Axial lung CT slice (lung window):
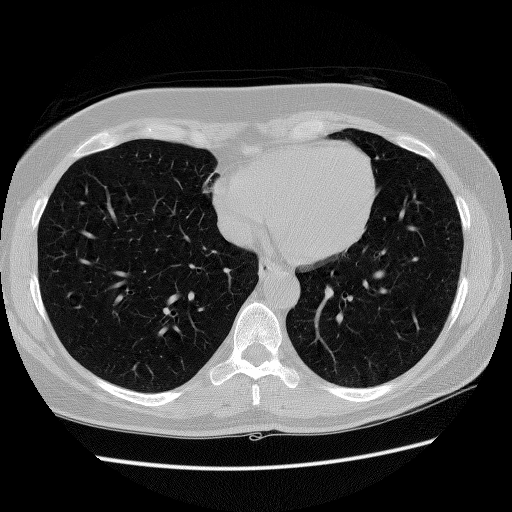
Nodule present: no